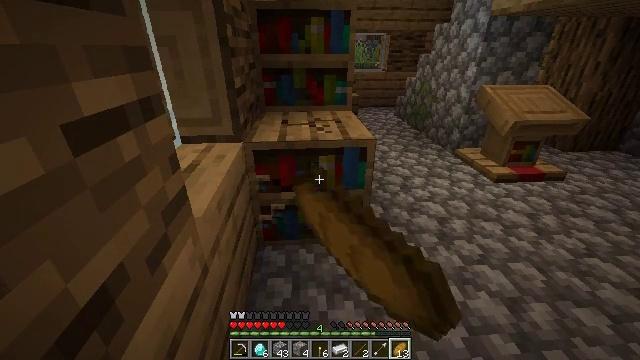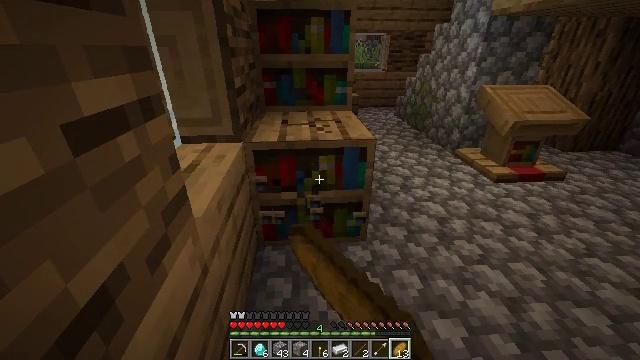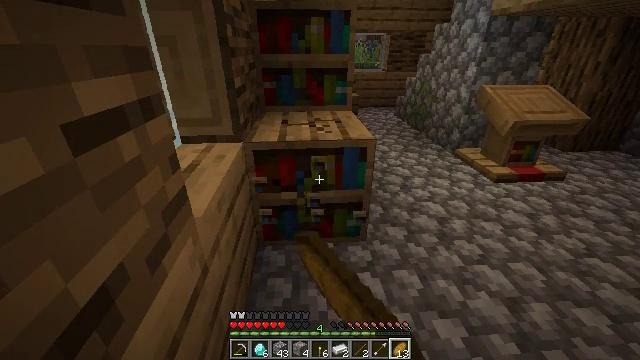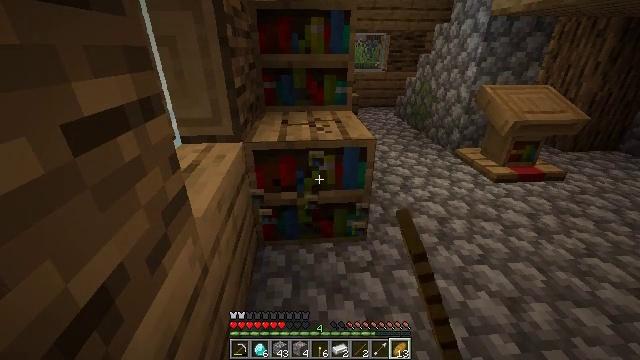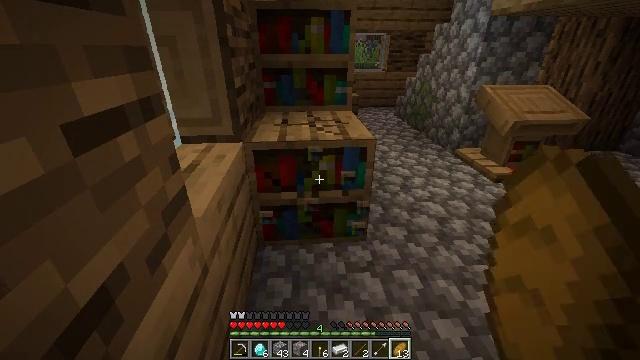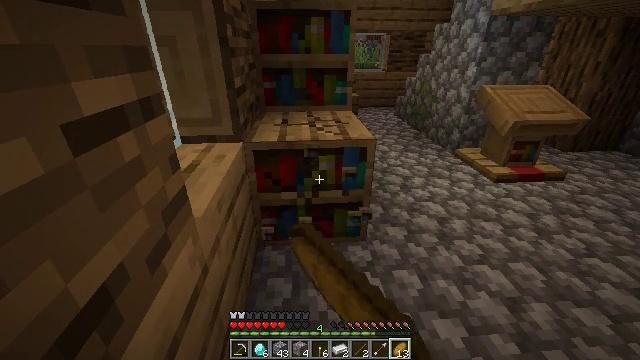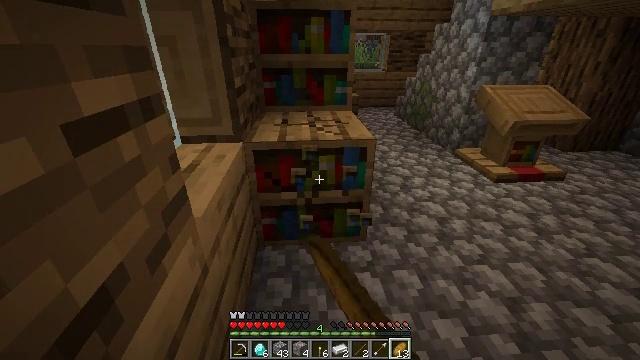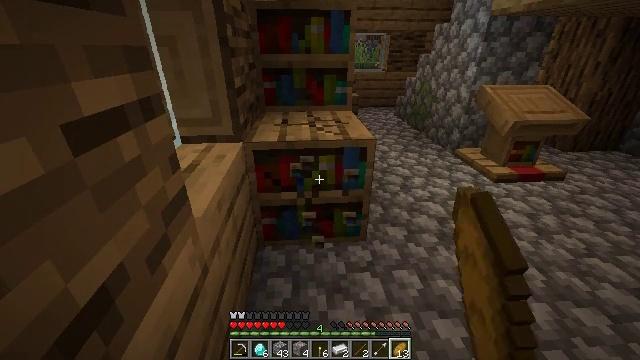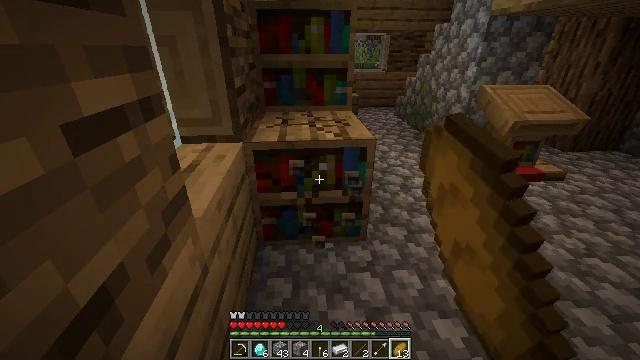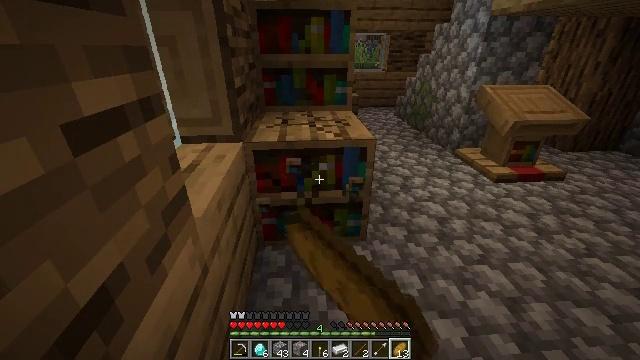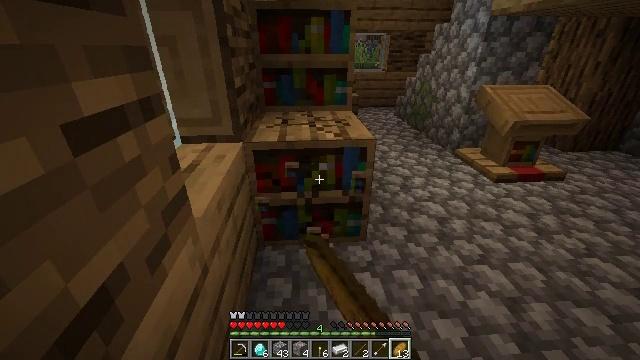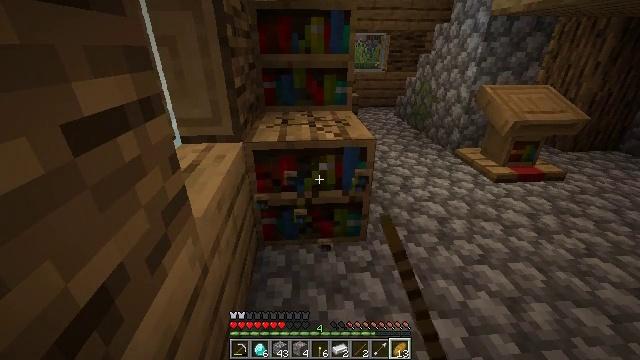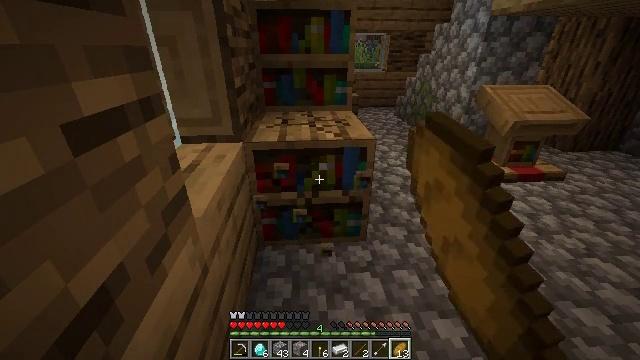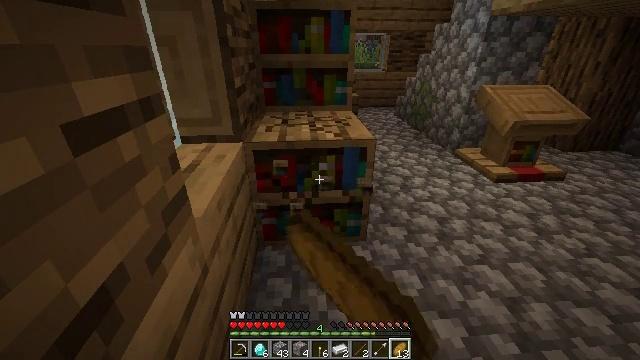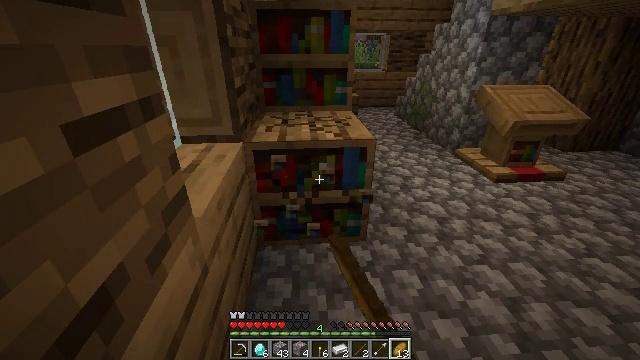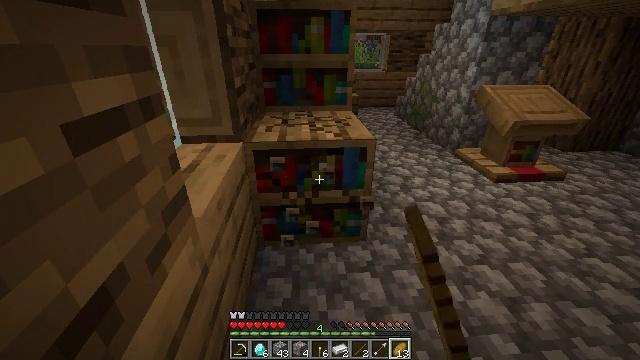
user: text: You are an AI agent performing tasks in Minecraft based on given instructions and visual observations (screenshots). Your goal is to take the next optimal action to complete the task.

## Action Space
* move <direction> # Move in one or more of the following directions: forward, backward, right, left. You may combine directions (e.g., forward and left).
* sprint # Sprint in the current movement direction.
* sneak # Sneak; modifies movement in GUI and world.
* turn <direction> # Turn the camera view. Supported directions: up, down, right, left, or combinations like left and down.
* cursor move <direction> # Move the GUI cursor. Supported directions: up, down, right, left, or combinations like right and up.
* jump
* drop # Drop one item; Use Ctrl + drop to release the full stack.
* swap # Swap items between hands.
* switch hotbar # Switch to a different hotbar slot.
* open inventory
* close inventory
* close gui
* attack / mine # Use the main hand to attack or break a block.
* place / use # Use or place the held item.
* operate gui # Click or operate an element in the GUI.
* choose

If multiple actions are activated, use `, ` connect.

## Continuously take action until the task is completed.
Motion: motion action
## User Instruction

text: Attack the bookshelf to recycle it.
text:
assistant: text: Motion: attack / mine
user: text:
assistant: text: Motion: attack / mine
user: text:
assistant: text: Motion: attack / mine
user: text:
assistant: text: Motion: attack / mine
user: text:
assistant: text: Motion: attack / mine
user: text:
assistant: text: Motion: attack / mine
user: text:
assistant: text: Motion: attack / mine
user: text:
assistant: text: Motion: attack / mine
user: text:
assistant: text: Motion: attack / mine
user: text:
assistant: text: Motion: attack / mine
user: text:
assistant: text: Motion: attack / mine
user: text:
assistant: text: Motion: attack / mine
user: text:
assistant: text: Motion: attack / mine
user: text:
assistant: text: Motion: attack / mine
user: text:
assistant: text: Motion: attack / mine
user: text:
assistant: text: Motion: attack / mine
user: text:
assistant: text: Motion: attack / mine
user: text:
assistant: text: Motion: attack / mine
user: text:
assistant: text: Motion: attack / mine
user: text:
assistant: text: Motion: attack / mine
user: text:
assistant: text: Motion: attack / mine
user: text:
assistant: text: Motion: attack / mine
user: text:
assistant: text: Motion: attack / mine
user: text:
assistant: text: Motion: attack / mine
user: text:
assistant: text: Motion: move forward, attack / mine
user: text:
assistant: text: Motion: move forward and move right, attack / mine
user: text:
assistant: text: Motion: move forward and move right, attack / mine
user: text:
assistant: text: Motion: move forward and move right, attack / mine
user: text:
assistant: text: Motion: move forward and move right, turn left, attack / mine
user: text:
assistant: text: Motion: move forward, turn left and up, attack / mine